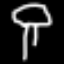
Label: mushroom